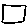
Label: square